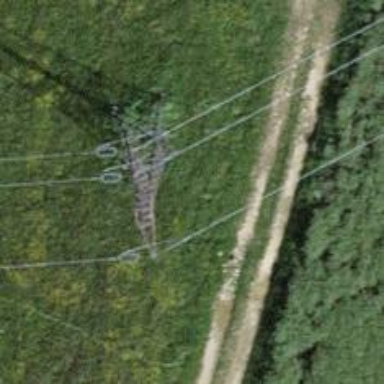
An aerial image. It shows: Three cables of power line.